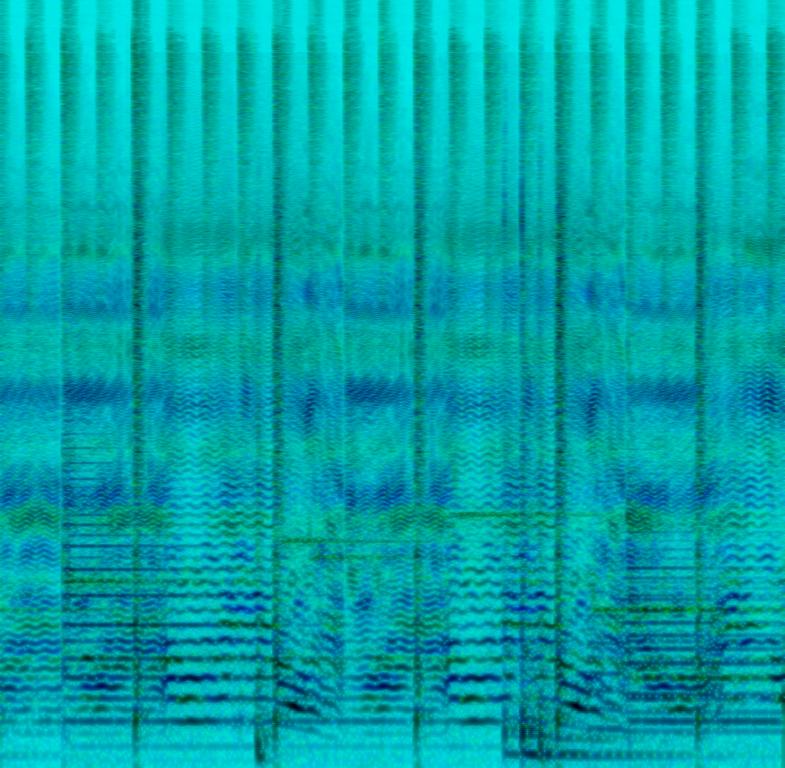
This is an alternative music piece used as an outro jingle for a food channel. The vocals are being sung with a vocoder. There is a keyboard playing in the melodic background. A simple acoustic drum beat can be heard playing the rhythm. The atmosphere is trippy.